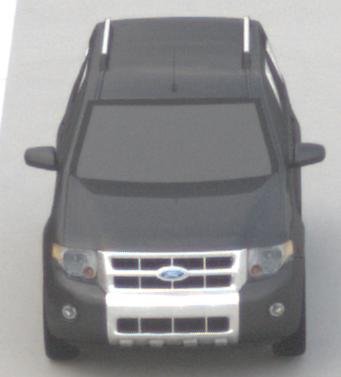
Make: Ford
Model: Escape Hybrid
Detailed model: -
Model produced from: 2004
Model produced until: 2012
Doors: 5
Color: gray
Road condition: dry road
Daytime: midday
Contrast: low contrast